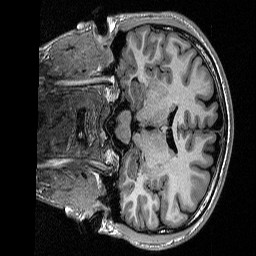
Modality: T1w
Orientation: coronal
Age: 24
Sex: male
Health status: healthy
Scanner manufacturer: siemens
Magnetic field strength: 1.5 T
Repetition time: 2.73 s
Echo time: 0.00357 s